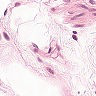
Metastatic tissue present: no